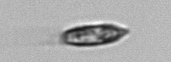
Label: Euglena